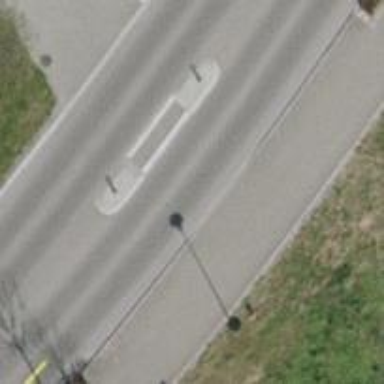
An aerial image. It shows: Unmarked crossing with pedestrian island.